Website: macys
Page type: account-selection
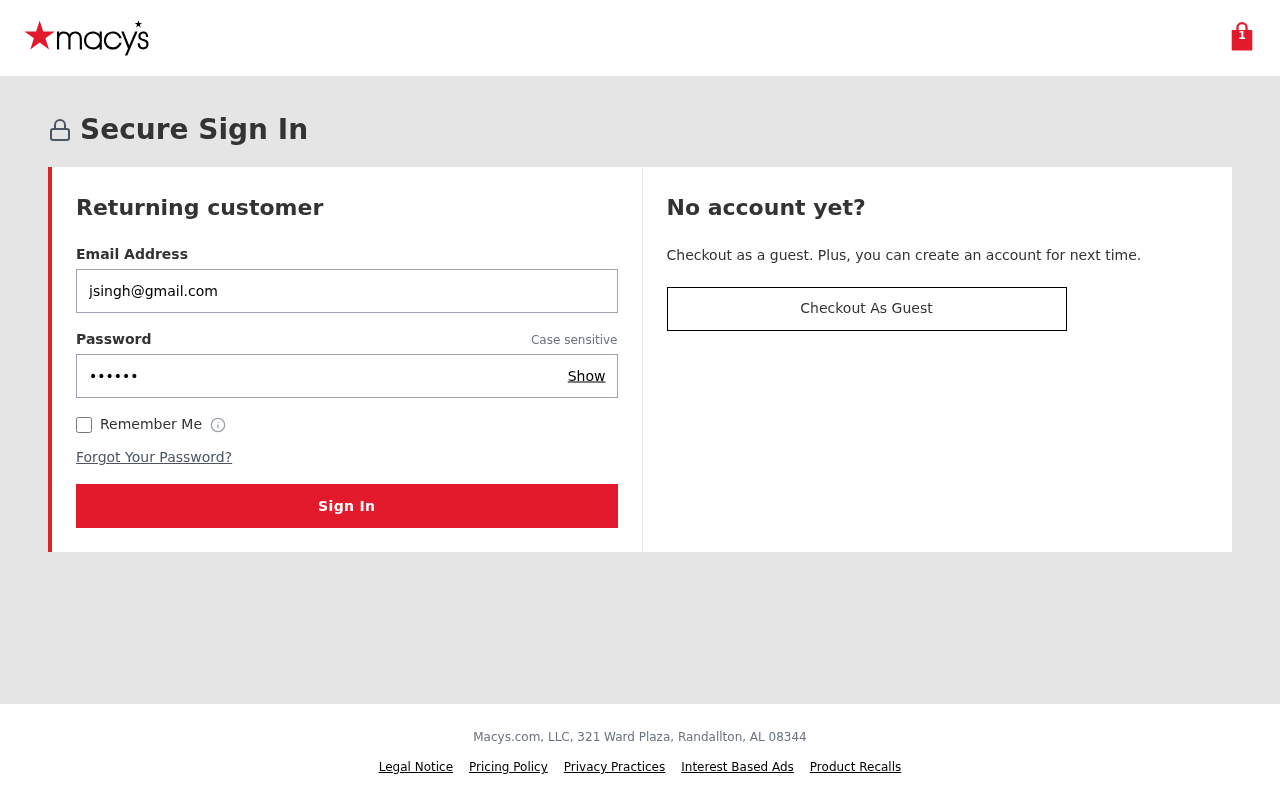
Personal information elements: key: PII_EMAIL
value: jsingh@gmail.com
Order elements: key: ORDER_NUM_ITEMS
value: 1